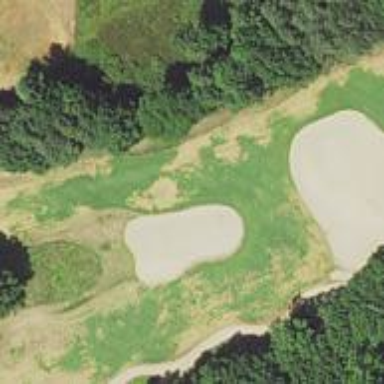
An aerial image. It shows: View of golf hole.